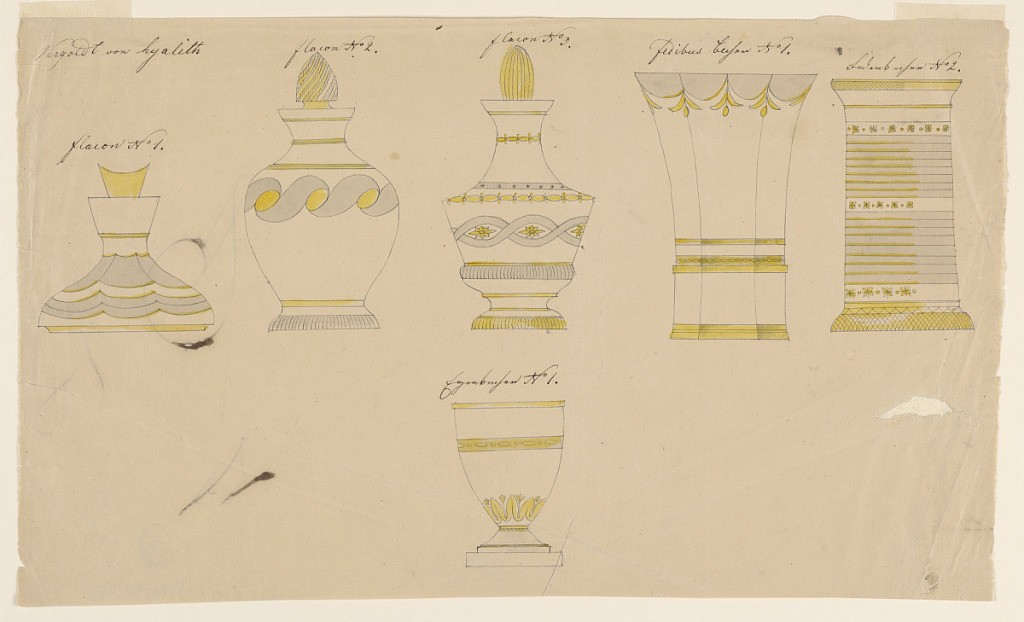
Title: Designs for Cups and Bottles
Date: ca. 1825
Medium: Graphite, pen and black ink, brush and gray and yellow watercolor on cream paper
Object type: Drawing
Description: Horizontal rectangle. Designs for cups and bottles made of cut and gilded glass opal, hyalith. Upper row from left to right: shoulder, neck, and stopper of a bottle; two bottles; two cups for quills. Bottom row, center: an egg-cup.